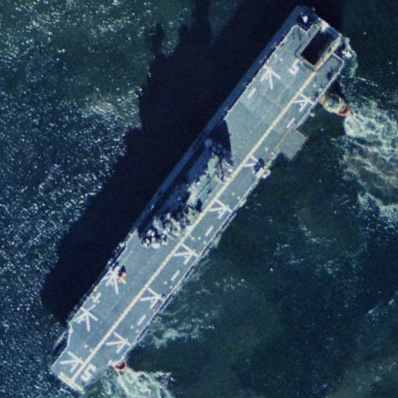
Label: assault